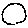
Label: circle